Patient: sex M, age 57
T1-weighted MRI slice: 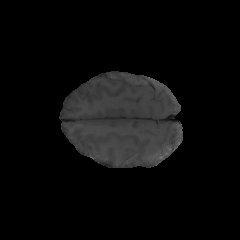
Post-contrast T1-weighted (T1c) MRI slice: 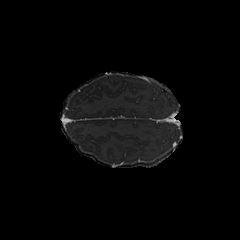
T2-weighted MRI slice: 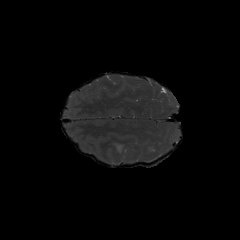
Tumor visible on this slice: yes
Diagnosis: Glioblastoma, IDH-wildtype
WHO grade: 4